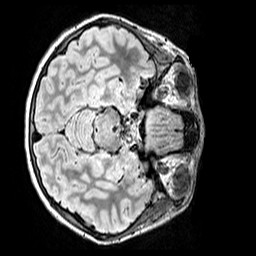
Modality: FLAIR
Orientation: axial
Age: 13
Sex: female
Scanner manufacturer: siemens
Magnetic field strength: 3 T
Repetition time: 5 s
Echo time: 0.388 s